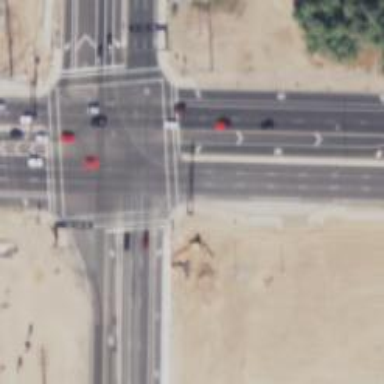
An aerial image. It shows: Solid stop line on the road.